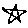
Label: star